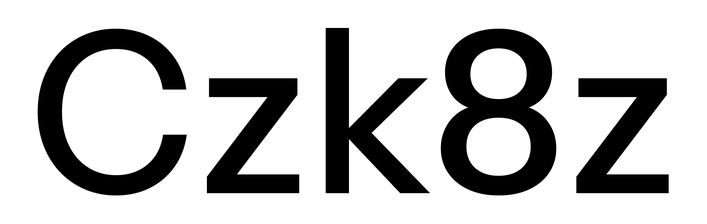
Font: InstrumentSans_Medium